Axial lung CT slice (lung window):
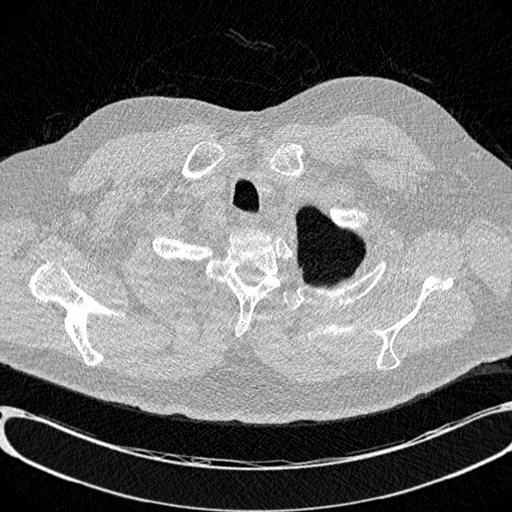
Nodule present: no